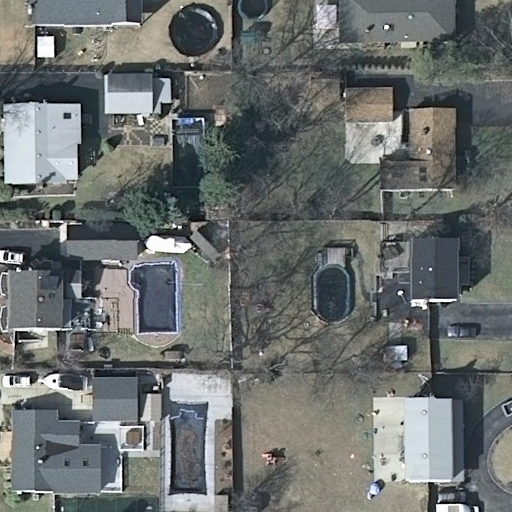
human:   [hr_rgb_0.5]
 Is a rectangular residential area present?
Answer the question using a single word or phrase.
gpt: yes

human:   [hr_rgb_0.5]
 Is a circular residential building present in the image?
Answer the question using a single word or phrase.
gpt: no

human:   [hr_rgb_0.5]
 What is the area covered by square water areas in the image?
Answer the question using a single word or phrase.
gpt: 0m2

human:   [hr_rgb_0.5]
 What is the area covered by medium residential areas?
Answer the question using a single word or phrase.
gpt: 0m2

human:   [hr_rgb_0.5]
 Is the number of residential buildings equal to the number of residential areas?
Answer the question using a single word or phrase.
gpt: no

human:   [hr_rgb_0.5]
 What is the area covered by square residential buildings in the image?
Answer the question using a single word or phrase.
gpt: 0m2

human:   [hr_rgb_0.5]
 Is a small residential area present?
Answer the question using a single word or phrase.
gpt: no

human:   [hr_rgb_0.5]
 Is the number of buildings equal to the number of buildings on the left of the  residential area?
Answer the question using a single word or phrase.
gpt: no

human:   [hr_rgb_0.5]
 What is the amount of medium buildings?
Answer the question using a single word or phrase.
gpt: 9

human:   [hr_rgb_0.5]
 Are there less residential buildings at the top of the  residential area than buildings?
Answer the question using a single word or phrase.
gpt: yes

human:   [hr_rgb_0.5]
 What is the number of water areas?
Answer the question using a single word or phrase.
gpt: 0

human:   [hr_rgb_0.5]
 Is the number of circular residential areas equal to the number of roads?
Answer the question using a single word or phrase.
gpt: yes

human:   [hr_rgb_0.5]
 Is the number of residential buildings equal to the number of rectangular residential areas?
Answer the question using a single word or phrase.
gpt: no

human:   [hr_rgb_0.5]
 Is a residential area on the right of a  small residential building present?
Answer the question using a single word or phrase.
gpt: no

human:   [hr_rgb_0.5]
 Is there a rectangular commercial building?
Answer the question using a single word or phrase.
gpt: no

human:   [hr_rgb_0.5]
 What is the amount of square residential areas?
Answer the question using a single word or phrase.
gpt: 0

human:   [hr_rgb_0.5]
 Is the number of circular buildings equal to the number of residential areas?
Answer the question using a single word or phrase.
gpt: no

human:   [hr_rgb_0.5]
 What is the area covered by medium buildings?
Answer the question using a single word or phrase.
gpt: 1705m2

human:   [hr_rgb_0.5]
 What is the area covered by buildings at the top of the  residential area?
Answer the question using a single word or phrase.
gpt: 978m2

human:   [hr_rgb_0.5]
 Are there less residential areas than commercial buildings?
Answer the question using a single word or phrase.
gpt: no

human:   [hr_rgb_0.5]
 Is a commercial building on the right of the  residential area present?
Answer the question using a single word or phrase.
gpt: no

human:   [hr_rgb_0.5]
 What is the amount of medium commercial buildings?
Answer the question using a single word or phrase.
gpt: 0

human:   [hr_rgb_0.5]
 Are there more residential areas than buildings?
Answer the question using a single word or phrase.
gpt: no

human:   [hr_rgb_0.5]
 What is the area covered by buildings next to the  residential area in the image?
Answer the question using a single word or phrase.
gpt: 1910m2

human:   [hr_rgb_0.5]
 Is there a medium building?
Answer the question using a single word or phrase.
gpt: yes

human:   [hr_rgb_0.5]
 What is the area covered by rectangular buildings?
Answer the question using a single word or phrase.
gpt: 894m2

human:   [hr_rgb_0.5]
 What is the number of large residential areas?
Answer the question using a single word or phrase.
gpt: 1

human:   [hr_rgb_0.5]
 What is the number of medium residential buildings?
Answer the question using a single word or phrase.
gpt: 8

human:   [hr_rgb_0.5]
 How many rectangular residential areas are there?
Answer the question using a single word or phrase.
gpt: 1

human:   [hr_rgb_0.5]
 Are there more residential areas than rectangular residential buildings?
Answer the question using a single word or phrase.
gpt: no

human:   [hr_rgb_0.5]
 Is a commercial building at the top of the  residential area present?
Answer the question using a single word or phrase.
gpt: no

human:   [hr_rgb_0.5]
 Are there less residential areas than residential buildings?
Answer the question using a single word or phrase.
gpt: yes

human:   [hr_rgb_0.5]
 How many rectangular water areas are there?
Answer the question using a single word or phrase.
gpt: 0

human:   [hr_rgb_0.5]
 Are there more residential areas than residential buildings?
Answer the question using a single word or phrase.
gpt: no

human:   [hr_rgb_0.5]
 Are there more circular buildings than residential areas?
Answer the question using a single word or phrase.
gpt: no

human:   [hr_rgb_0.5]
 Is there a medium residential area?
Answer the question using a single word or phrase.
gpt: no